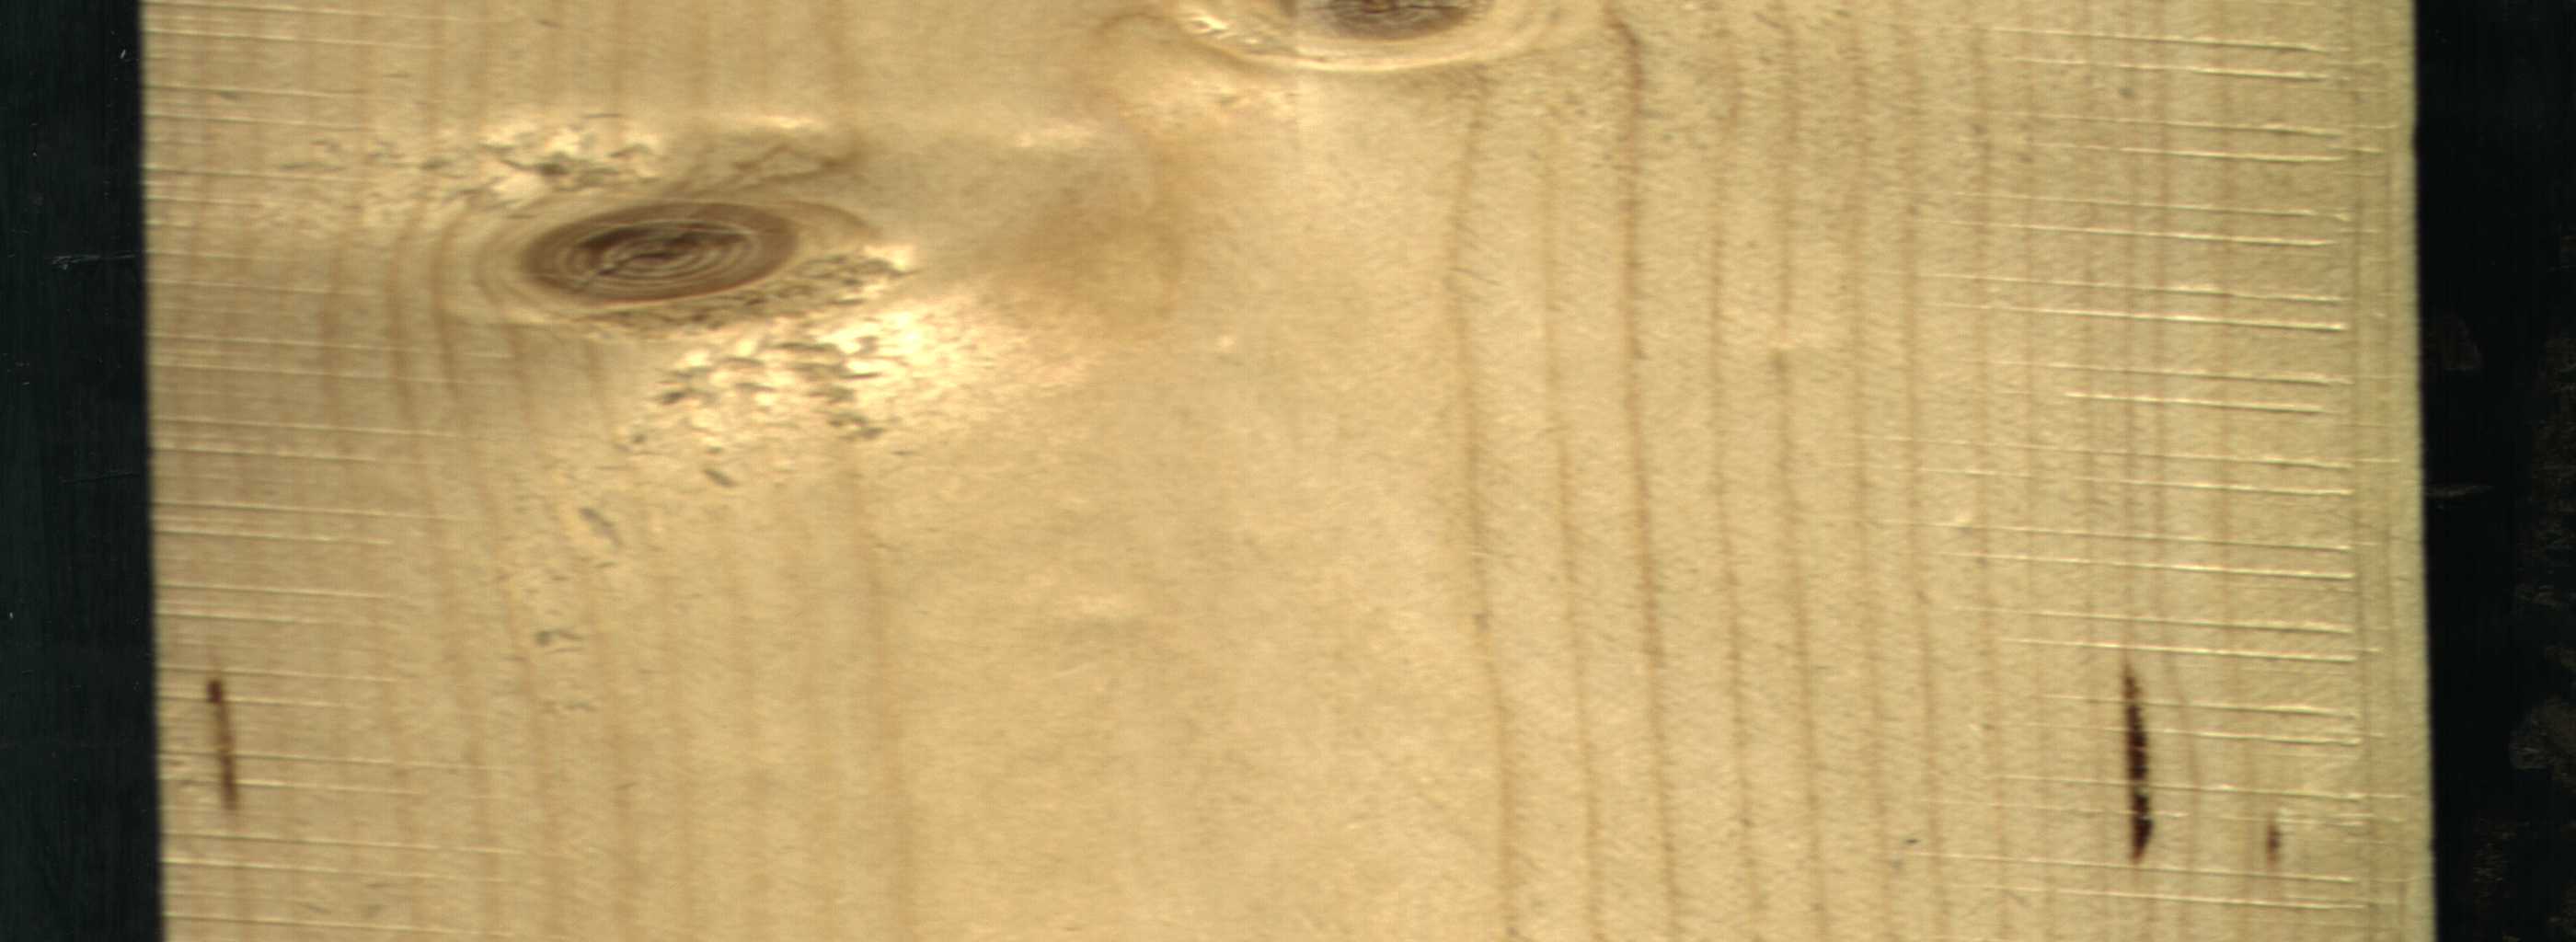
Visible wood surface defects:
resin
resin
knot_with_crack
Live_Knot